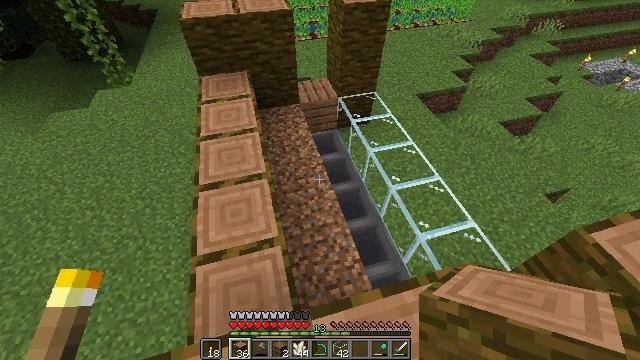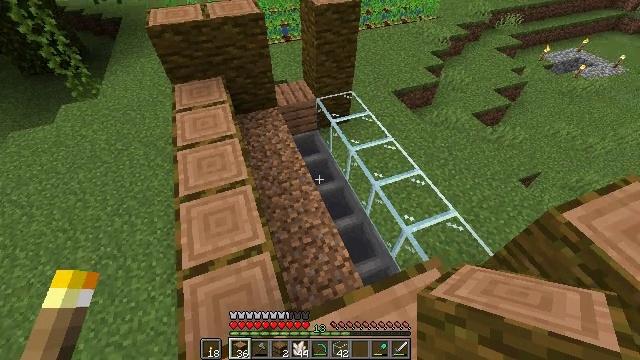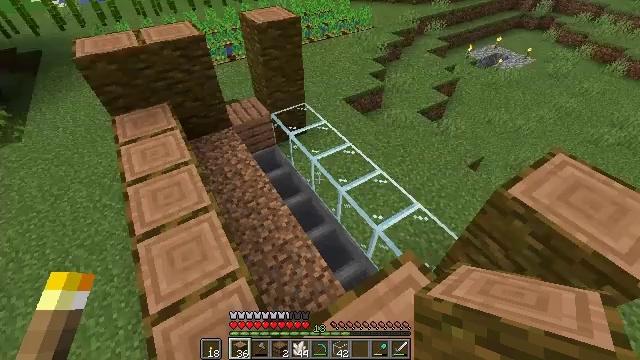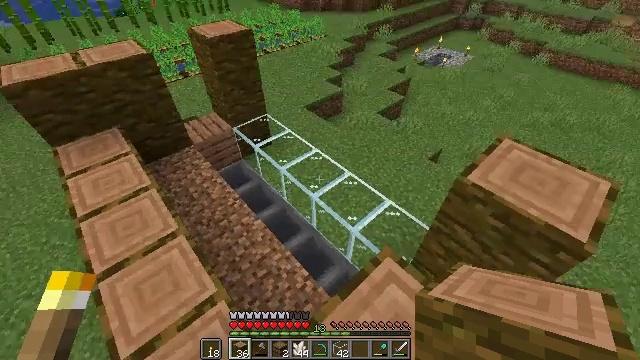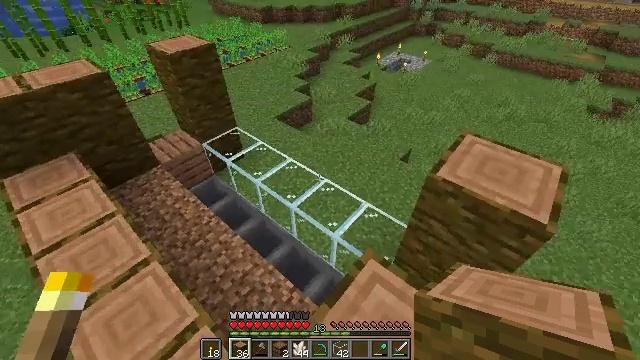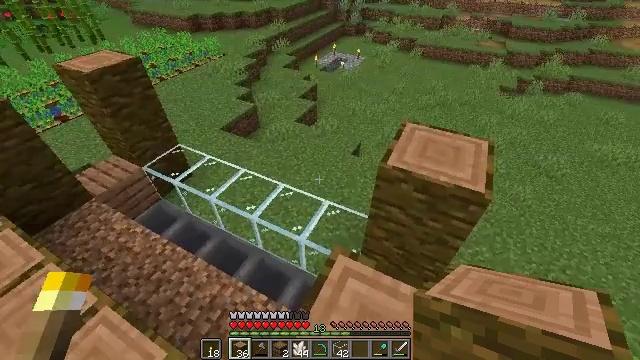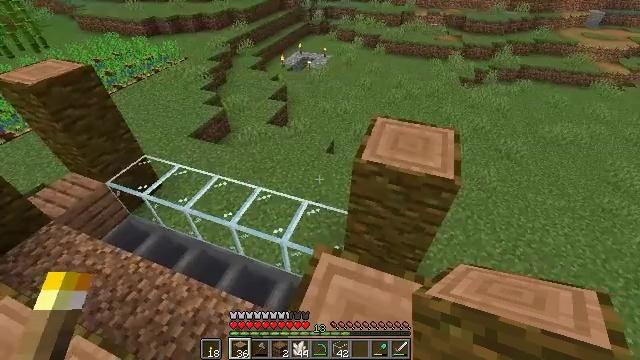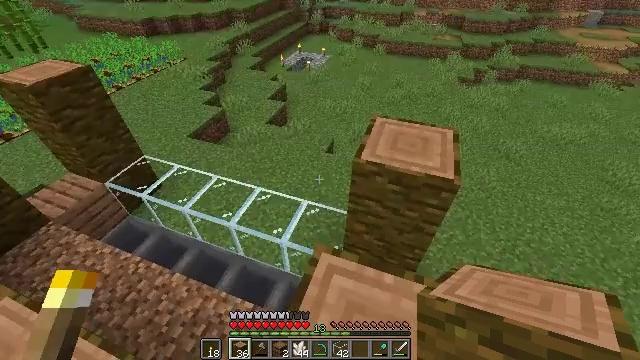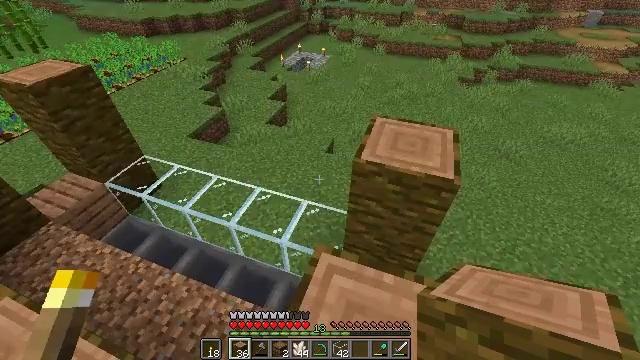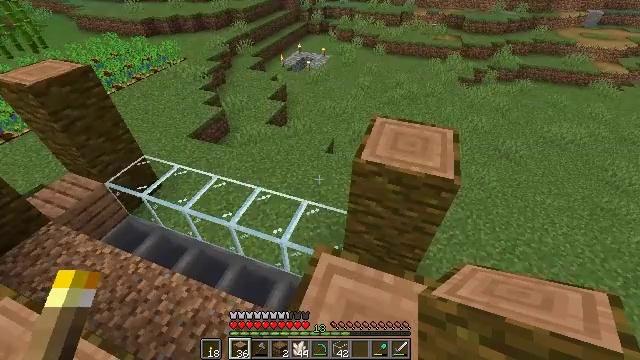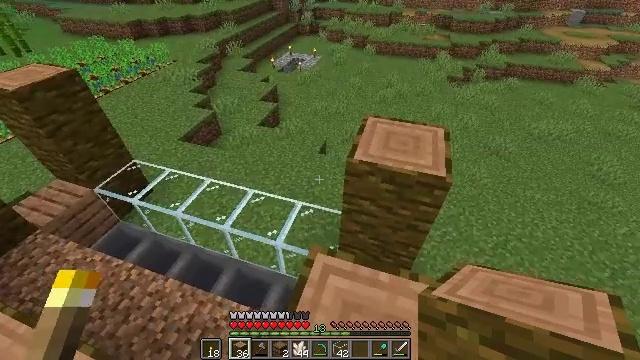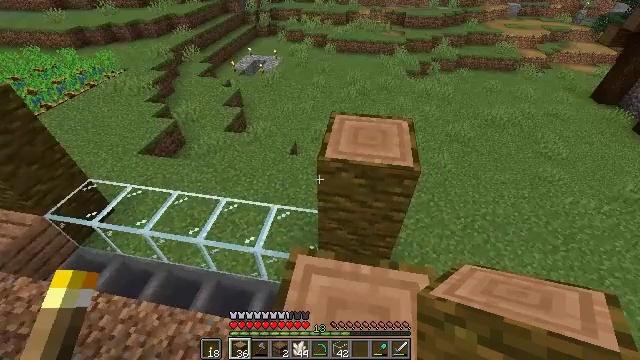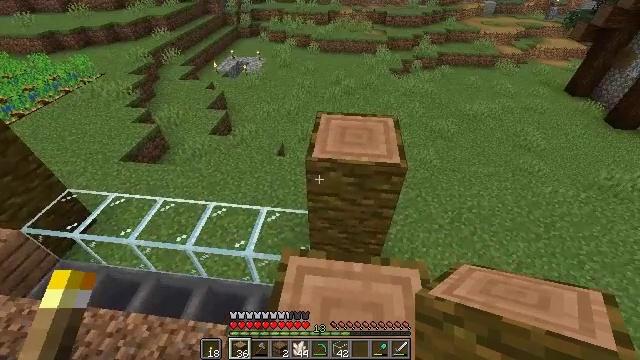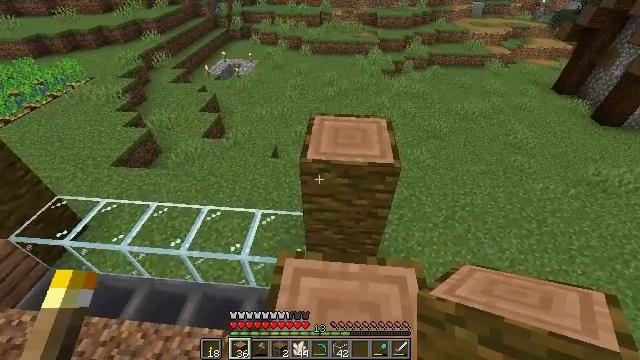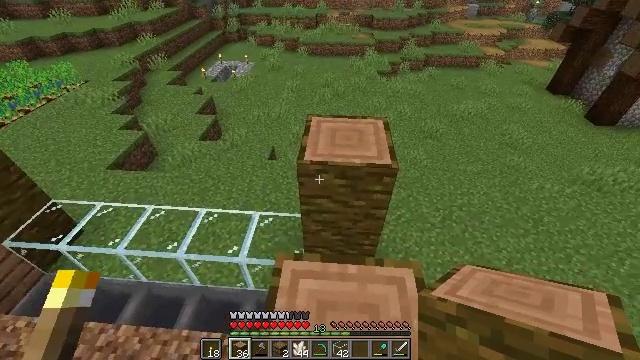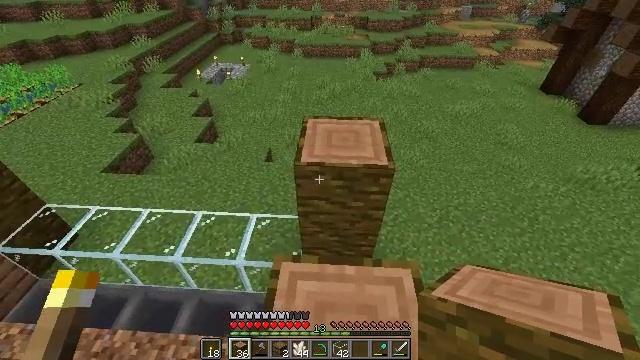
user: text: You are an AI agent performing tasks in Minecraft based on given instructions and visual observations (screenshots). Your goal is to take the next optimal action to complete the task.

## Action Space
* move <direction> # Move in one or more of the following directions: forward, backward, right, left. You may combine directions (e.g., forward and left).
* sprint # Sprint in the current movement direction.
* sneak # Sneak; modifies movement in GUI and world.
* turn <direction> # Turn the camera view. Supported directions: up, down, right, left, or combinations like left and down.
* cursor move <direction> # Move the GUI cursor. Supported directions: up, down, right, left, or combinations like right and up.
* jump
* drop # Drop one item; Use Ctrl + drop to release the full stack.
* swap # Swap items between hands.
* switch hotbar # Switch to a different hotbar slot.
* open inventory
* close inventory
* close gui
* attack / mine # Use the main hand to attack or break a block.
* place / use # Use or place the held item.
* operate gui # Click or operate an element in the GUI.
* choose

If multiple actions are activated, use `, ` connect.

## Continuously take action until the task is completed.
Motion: motion action
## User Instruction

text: Mine jungle planks from a structure.
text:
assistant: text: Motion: turn right
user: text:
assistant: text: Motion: turn right and up
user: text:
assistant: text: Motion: turn right and up
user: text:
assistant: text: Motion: turn right and up
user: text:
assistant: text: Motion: turn right
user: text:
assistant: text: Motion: turn right
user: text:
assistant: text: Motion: no_op
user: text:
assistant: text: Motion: no_op
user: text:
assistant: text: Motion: no_op
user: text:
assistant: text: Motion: turn right
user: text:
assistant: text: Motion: turn right
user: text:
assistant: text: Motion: turn right
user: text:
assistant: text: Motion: turn right
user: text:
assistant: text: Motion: no_op
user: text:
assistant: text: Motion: no_op
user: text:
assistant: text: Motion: turn right
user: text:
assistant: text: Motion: turn right
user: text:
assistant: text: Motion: turn right
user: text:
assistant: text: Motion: no_op
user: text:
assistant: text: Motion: no_op
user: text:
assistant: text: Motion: turn left and down
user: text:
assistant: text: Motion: turn left and down
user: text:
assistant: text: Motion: turn left and down
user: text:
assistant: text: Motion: turn left and down
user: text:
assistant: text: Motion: turn left
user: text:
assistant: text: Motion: turn left
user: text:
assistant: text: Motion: turn left
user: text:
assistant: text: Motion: turn left
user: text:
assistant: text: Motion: turn left and up
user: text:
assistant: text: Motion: turn left